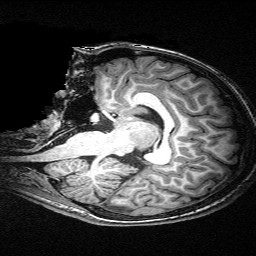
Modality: T1w
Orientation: sagittal
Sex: female
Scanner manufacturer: siemens
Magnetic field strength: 3 T
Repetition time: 2.3 s
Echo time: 0.00336 s